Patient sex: F
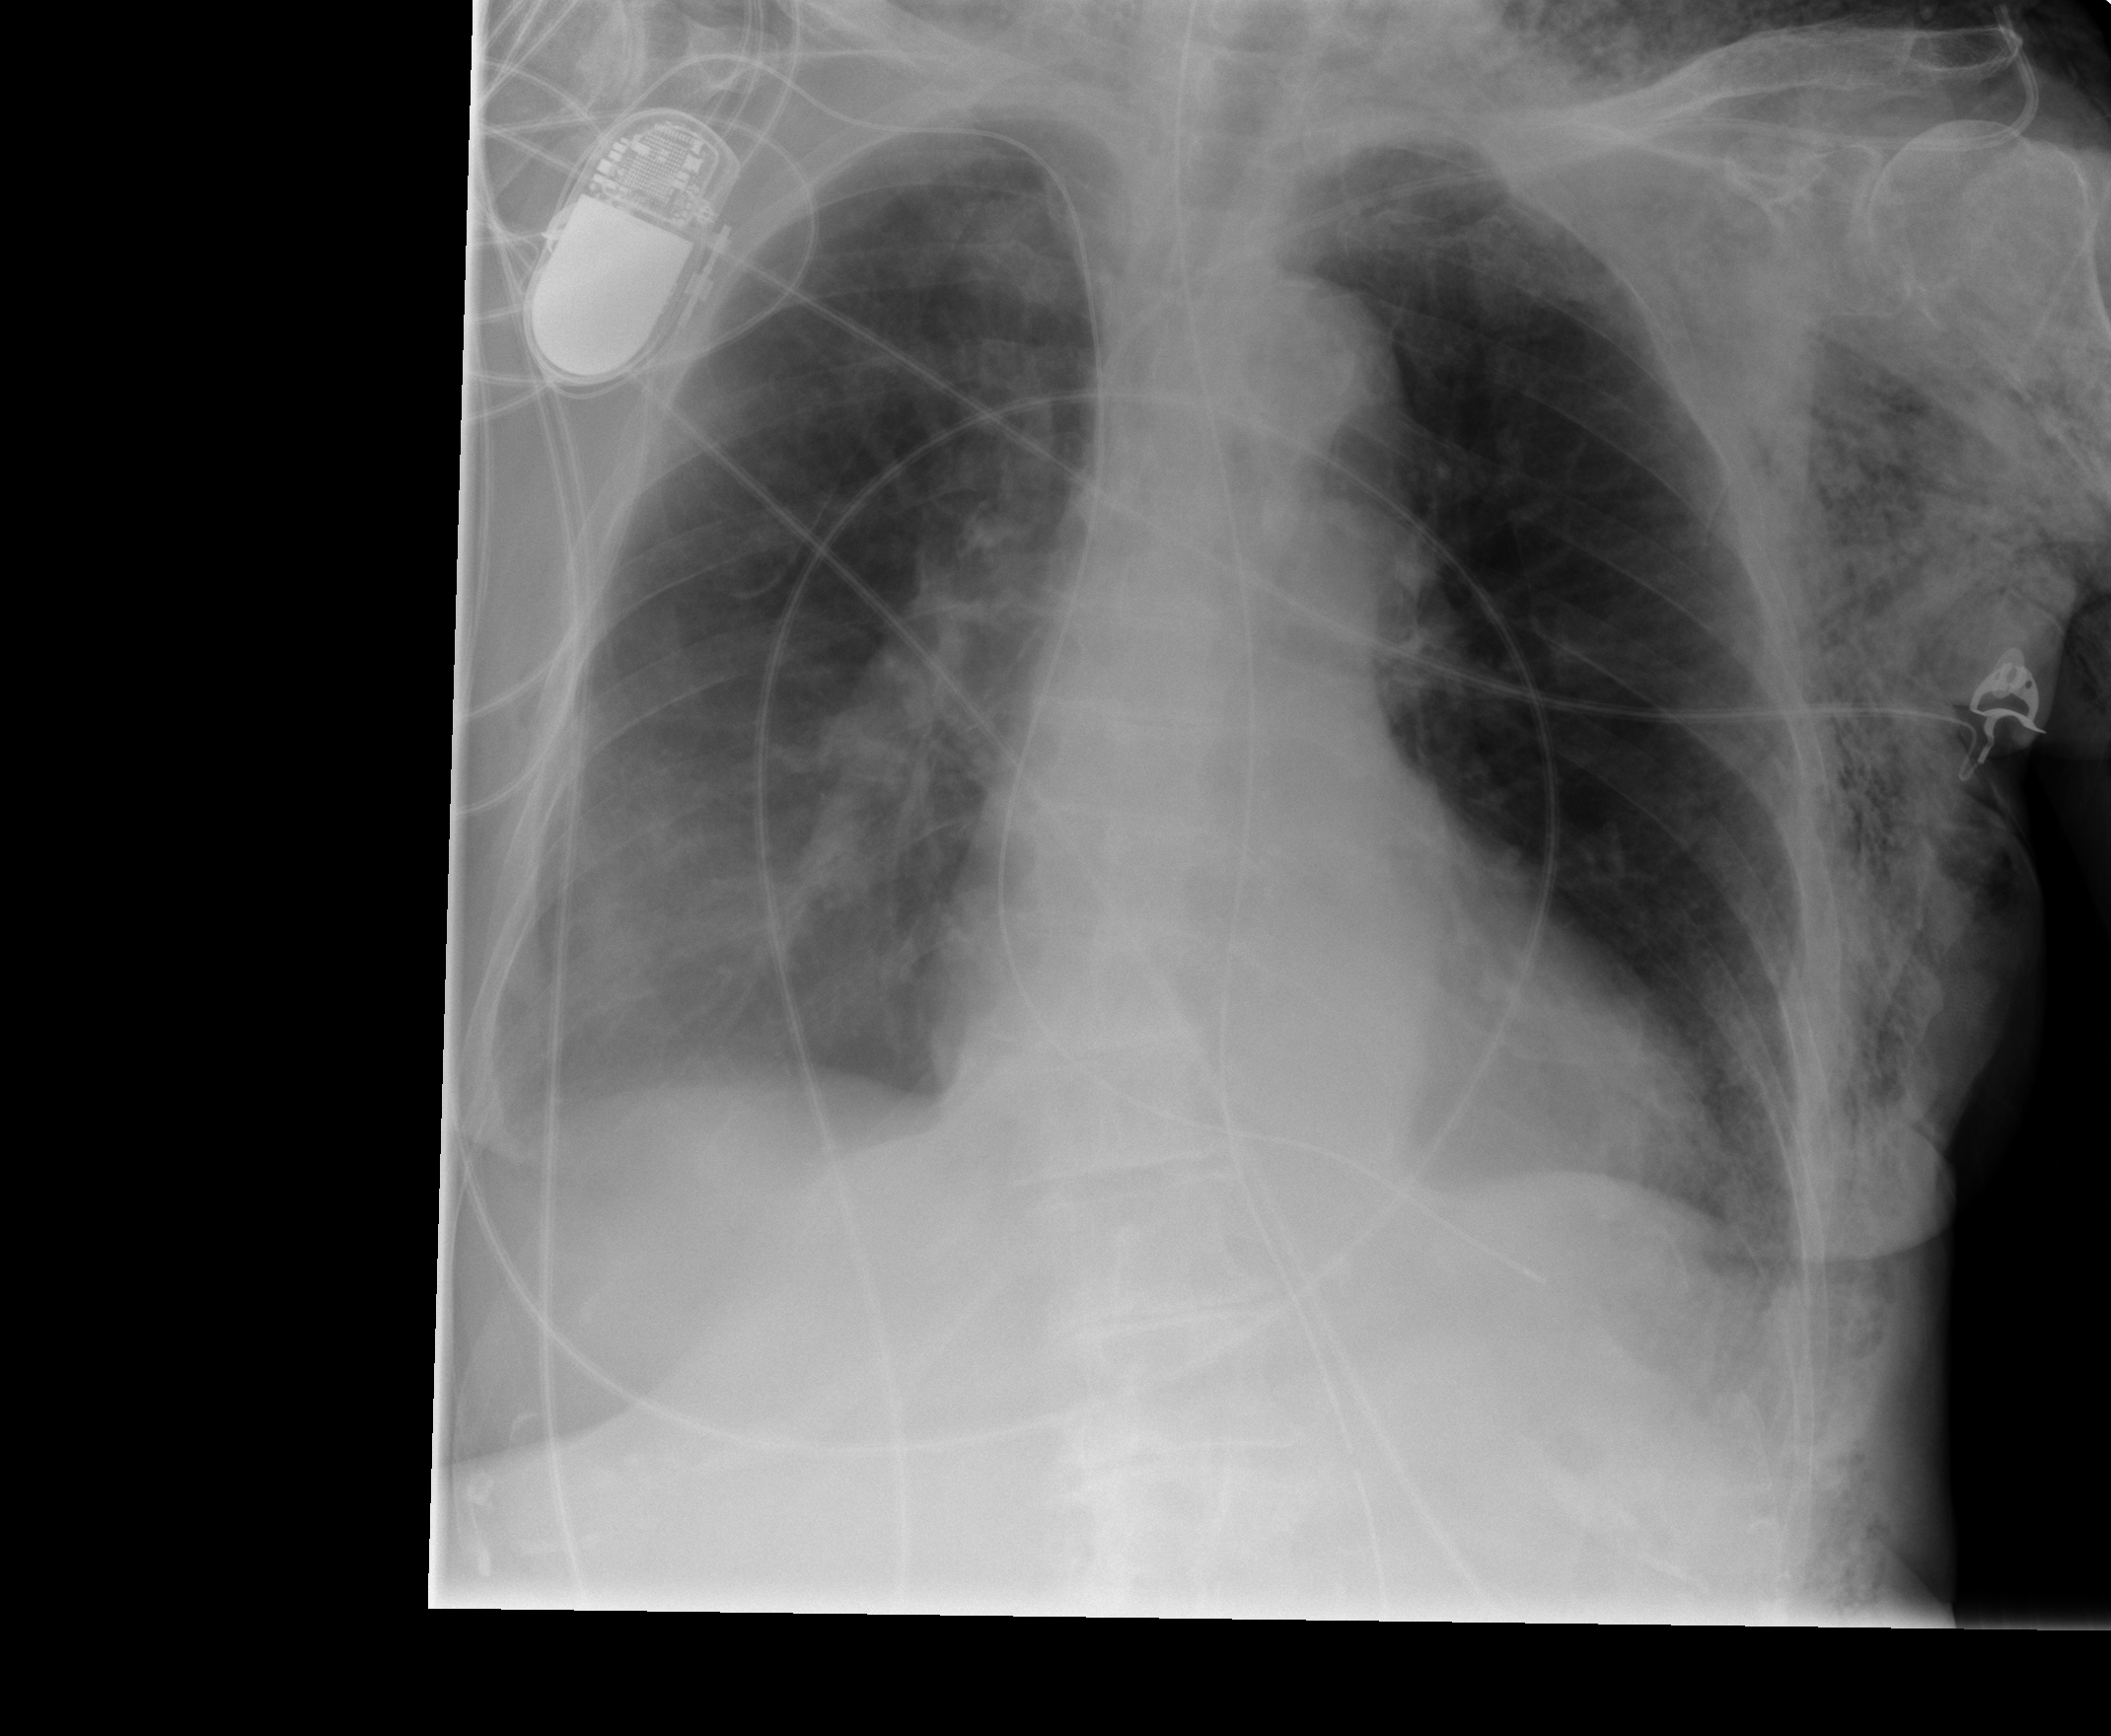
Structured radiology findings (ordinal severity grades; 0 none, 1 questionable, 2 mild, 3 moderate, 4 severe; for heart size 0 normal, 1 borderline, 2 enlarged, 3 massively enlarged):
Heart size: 0
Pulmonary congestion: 0
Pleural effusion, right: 1
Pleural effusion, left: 0
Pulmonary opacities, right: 0
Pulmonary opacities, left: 0
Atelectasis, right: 2
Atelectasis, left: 2